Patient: sex F, age 82
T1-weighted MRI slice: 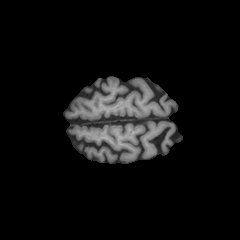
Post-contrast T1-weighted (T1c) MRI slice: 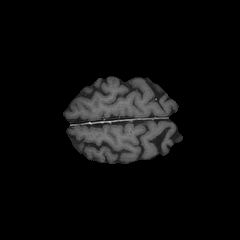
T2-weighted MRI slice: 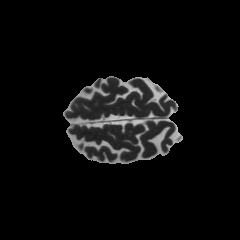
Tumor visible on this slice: no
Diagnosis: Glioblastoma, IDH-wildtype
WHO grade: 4